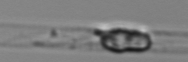
Label: Dactyliosolen_blavyanus